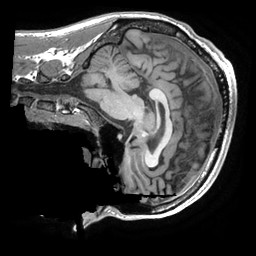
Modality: T1w
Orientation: sagittal
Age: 34
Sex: male
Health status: healthy
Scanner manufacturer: ge